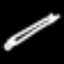
Label: pencil